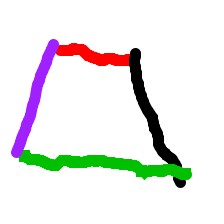
Shape: trapezoid